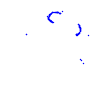
Particle: proton